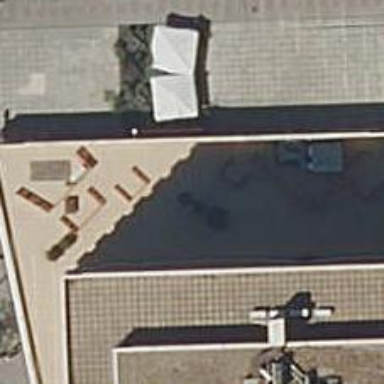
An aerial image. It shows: Bar.